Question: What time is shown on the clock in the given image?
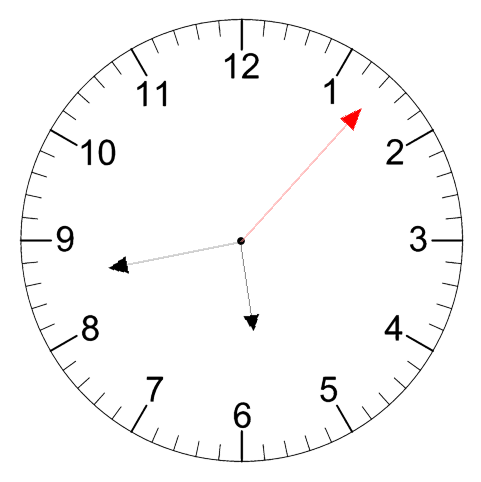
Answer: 05:43:07